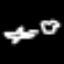
Label: airplane